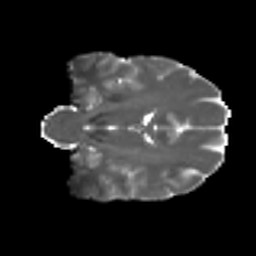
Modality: T2w
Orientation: coronal
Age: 37
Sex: male
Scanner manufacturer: ge
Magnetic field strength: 3 T
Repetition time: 7.8 s
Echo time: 0.0609 s